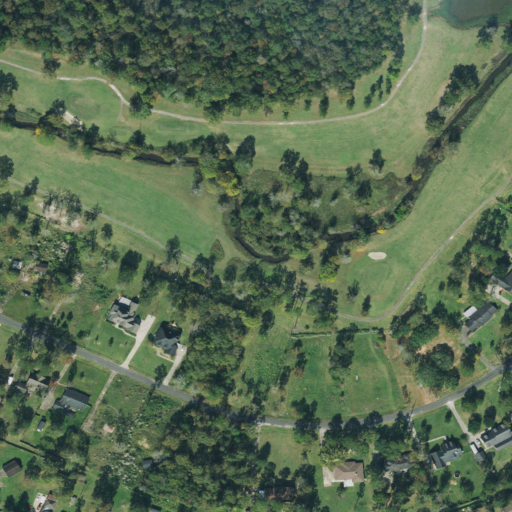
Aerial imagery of valley in Texas named Goleman Gully containing open development, woody wetlands, pasture, low intensity development, shrub, mixed forest, and grassland